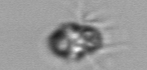
Label: Mesodinium